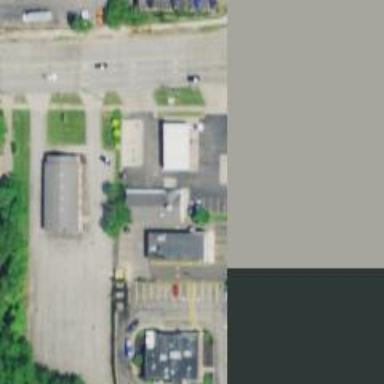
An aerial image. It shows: Convenience shop.